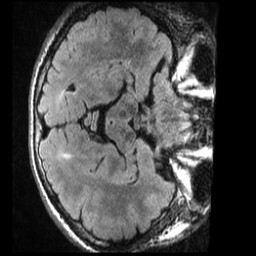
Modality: T1w
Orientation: axial
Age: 19
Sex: male